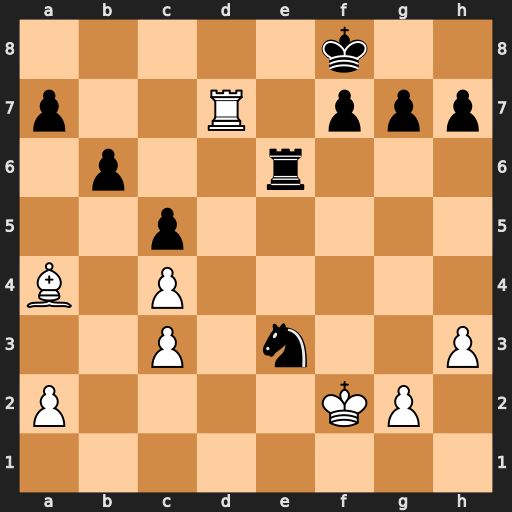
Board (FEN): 5k2/p2R1ppp/1p2r3/2p5/B1P5/2P1n2P/P4KP1/8
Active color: w
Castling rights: -
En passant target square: -
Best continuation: Rd8+ Ke7 Re8+ Kf6 Rxe6+ Kxe6 Kxe3